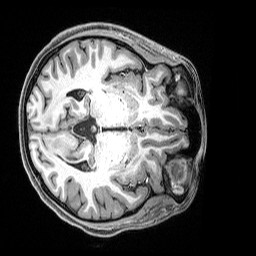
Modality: T1w
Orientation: axial
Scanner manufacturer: siemens
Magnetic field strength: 3 T
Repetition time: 2.5 s
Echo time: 0.0029 s